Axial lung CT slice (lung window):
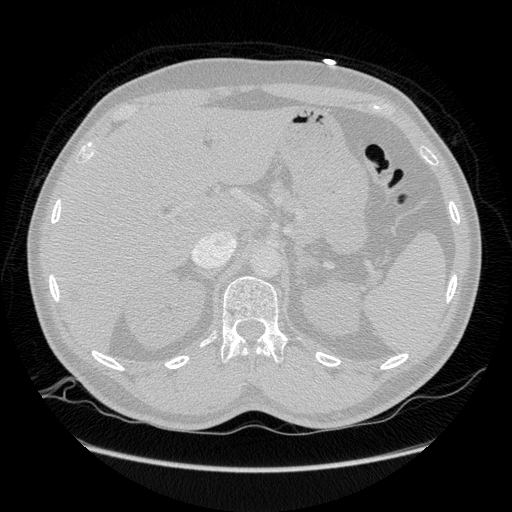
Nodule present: no